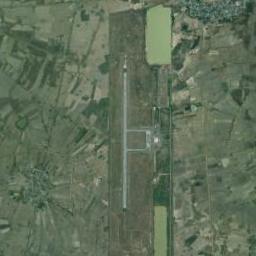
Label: airport